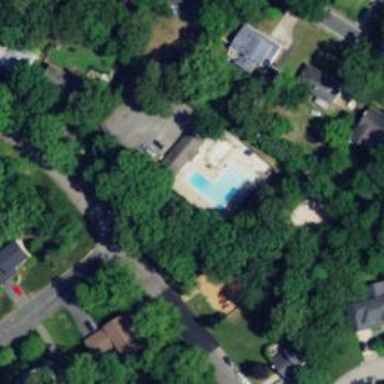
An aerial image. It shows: Swimming pool area designated for leisure and sport.